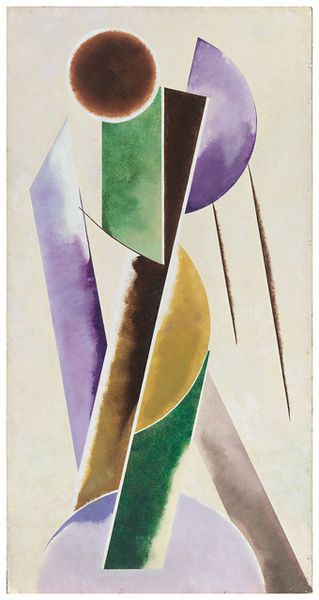
Titel: Composition, Composition
Künstler: Aleksandr Rodchenko
Standort: Amherst (Massachusetts, USA)
Institution: Mead Art Museum, Amherst College
Schlagwörter: grün, kreis, lila, blue, red, white, black, dark, gray, green, grey, modern, painting, portrait, yellow, brown, kunst, head, color, cubist, purple, line, abstract, kandinsky, person, monet, rectangle, vertical, water colour, watercolor, geometric, rectangles, abstraction, circle, circles, legs, lines, shapes, figure, cubism, colour, linear, ochre, paint, composition, cut, body, modern art, geometry, geometrical, shape, sharp, bauhaus, cubistic, angular, diagonals, circular, half circle, semicircle, simplicity, geometrics